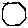
Label: hexagon